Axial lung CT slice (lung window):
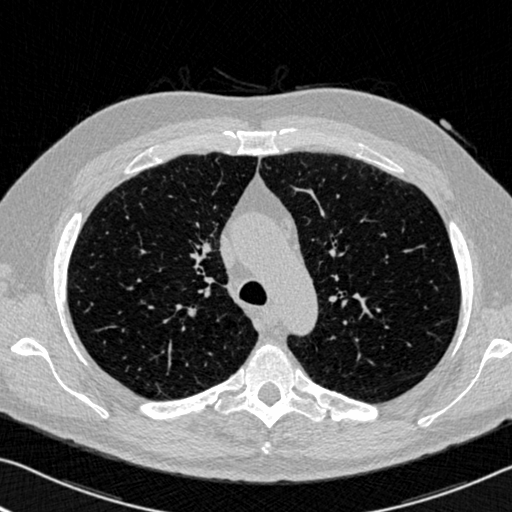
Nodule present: no